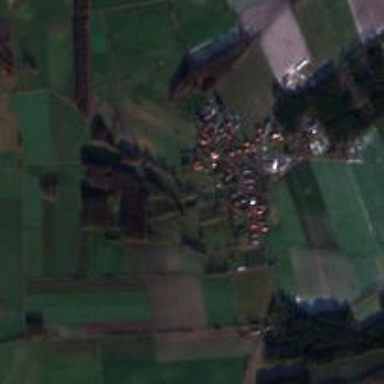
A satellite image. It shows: Village.